Question: I am making an iPhone App for upcoming FIFA world cup 2014 and need to make "Groups & Standings" score table. Here is so far I have made.

And the code for this is simple (but not completed yet) :
'''
if (index==0) {
label.text = [NSString stringWithFormat:@"GROUP - %d", index+1];
UITextView *text1 = [[UITextView alloc] initWithFrame:CGRectMake(30, 90, 260, 20)];
text1.text = @"TEAM MP W D L GF GA Pts";
text1.font = [UIFont fontWithName:@"Arial" size:10];
text1.backgroundColor = [UIColor clearColor];
[imgView addSubview:text1];
UILabel *label1 = [[UILabel alloc] initWithFrame:CGRectMake(30, 90, 260, 20)];
label1.text = @"label one";
label1.backgroundColor = [UIColor redColor];
//[imgView addSubview:label1];
}
else if (index==1) {
label.text = [NSString stringWithFormat:@"GROUP - %d", index+1];
UILabel *label2 = [[UILabel alloc] initWithFrame:CGRectMake(50, 100, 200, 20)];
label2.text = @"label two";
label2.backgroundColor = [UIColor redColor];
[imgView addSubview:label2];
}
'''
All the data will be coming from XML file hosted in my server. I do not need to parsing them as I will be using external classes to parse data. I only want to know what would be the best way to develop this score board.
My score board will be something like this:
'''
TEAM MP W D L GF GA Pts
[country1.png] Argentina 3 3 0 0 7 1 9
[country2.png] Korea Republic 3 1 1 1 5 6 4
[country3.png] Greece 3 1 0 2 2 5 3
[country4.png] Nigeria 3 0 1 2 3 5 1
'''
Please note that: all these data (numbers and those .png images) are from server and I already had handled them to store in an 'NSMutableArray'. I just need to display them as shown in the above score table and the screen shot of the simulator is what I have done so far.
Anyone can tell me the best way to handle/display those data efficiently?
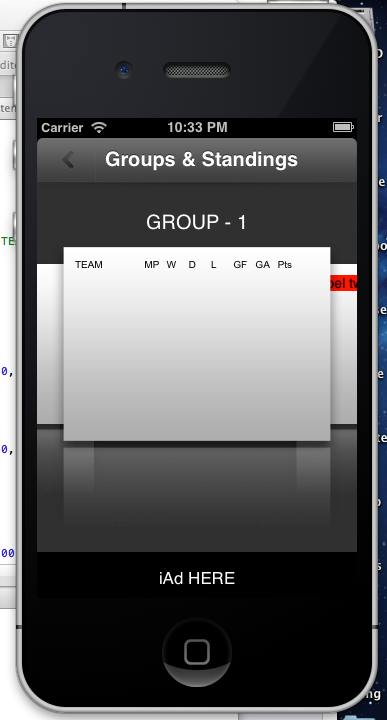
Answer: Some ideas:
1) search for an open source spreadsheet or multicolumn class
2) use an NSAttributedString with tab stops or other fixed spacing for each line, the text portion. This would be my preferred solution, but you'll spend some time figuring it out.
3) create a template UITableviewCell subclass, and use a UIImageView for the image on the left, then one UILabel per text item. Each item abuts other items on the left and right. You may find this the easiest solution.
4) there are a few HTML open source classes that take HTML input and generate attributed strings for you - see Cocanetics web site for one.
5) turn your data into an HTML table and render it in a UIWebView.